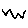
Label: zigzag